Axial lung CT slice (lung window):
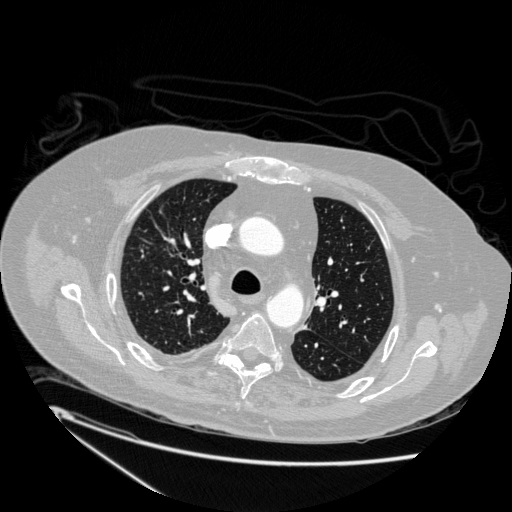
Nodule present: no